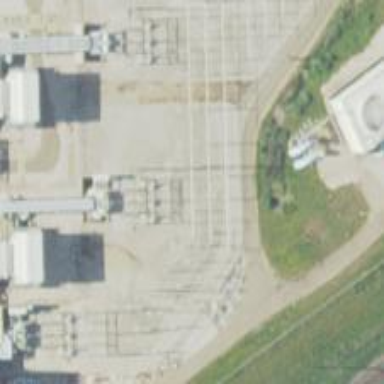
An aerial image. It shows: Switch for power supply.